Question: Suppose I have a doubly-linked list, with a byte associated with each element. Wikipedia has a good visual; pretend the numbers are hexadecimal numbers:

Now, the naive ("immediately obvious") way to build a string from the list, given a pointer to the last node in the string (in this example, the '37' node), is:
'''
using std::string;
string node::makeString()
{
return this->prev->makeString() + this->data;
}
'''
The goal is the string '"x12x99x37"'. However, this function requires lots of reallocations of the string being built and lots of function call overhead (it can't be tail-call optimized); doubtless there are other inefficiences that I'm not aware of.
Is there a better way? Of course, I'm not just looking to minimize theoretical time complexity; I'm really trying to find a method that will be fastest .
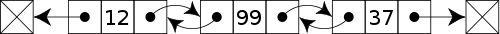
Answer: Start with the empty 'std::string', walk back to the front of the list, then loop through the nodes and 'push_back' onto the string. That takes linear time, which is optimal for this problem.
Further optimizations are possible if you know up front how long the list is. In that case, you can start with a string of the appropriate length and insert characters into it directly.